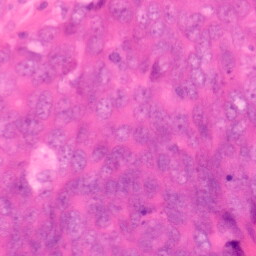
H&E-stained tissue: Colon